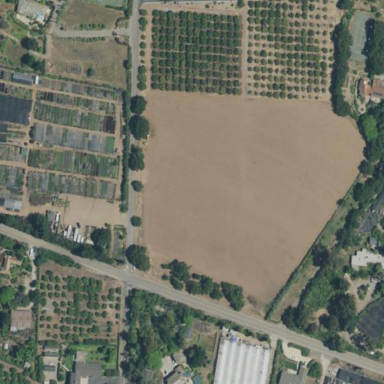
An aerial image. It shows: Orchard filled with avocado trees.